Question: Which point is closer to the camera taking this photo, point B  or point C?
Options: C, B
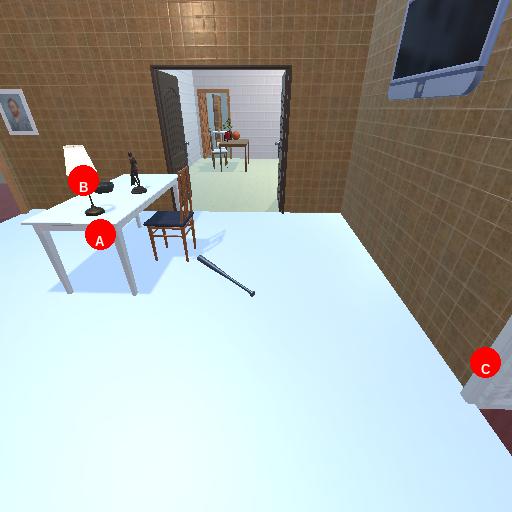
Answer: C